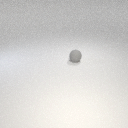
small gray rubber sphere